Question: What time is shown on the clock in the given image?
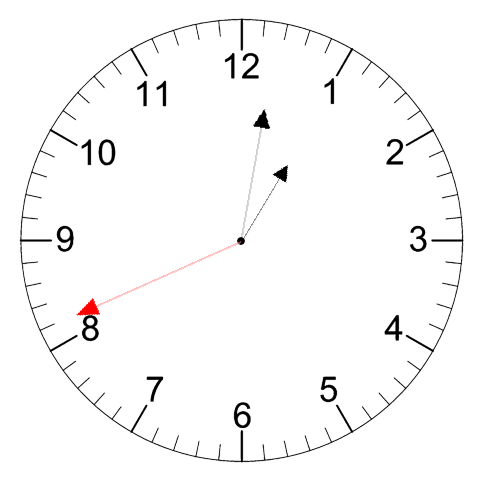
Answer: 01:01:41